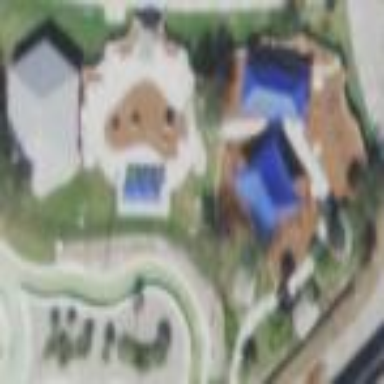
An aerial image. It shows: Playground area for leisure land.